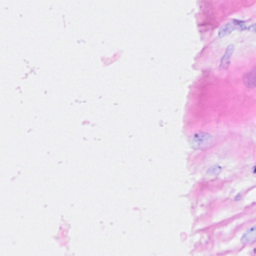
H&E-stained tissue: Breast